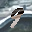
Label: 9